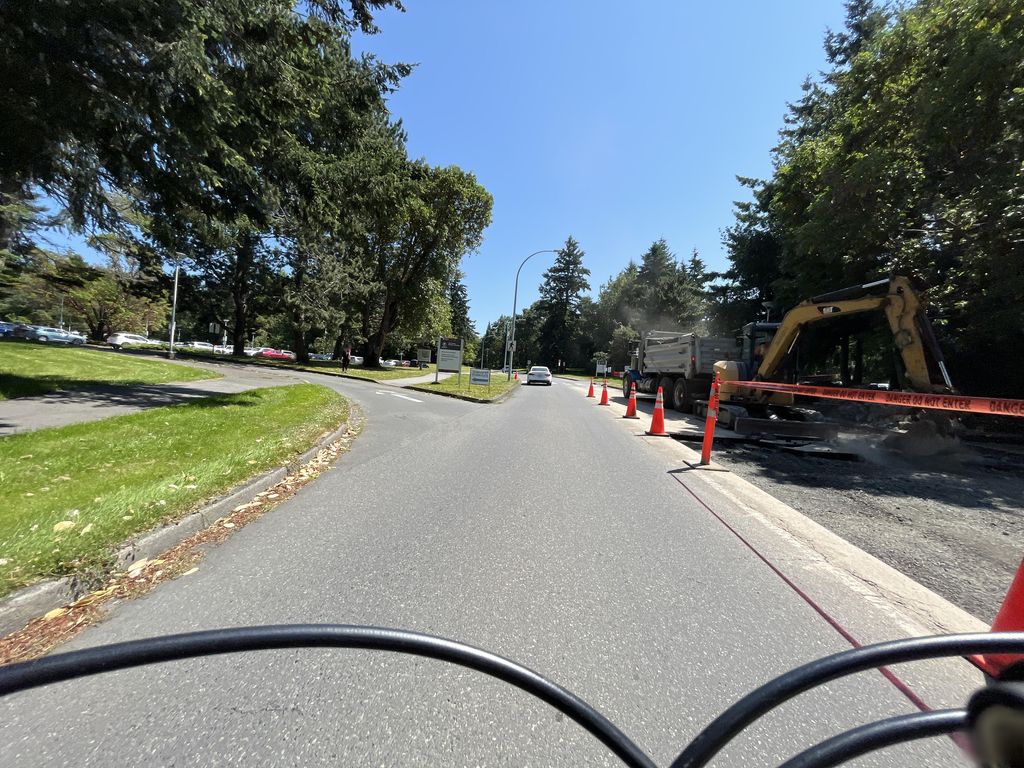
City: victoria